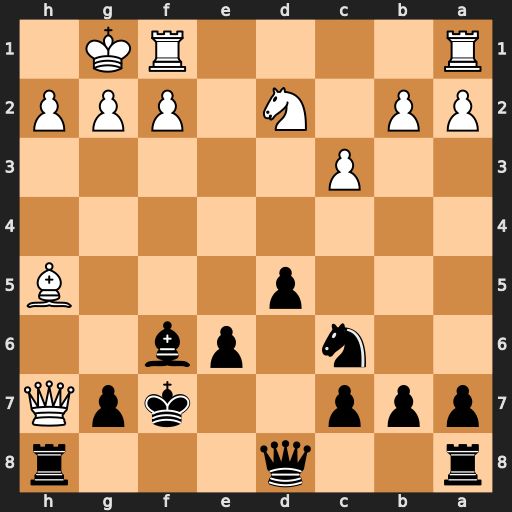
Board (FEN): r2q3r/ppp2kpQ/2n1pb2/3p3B/8/2P5/PP1N1PPP/R4RK1
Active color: b
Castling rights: -
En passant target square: -
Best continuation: Ke7 Qg6 Ne5